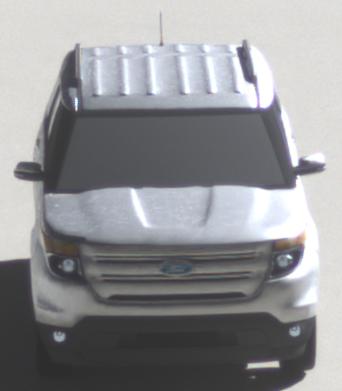
Make: Ford
Model: Explorer
Detailed model: Gen. 5
Model produced from: 2010
Model produced until: 2019
Doors: 5
Color: white
Road condition: dry road
Daytime: morning or afternoon
Contrast: high contrast